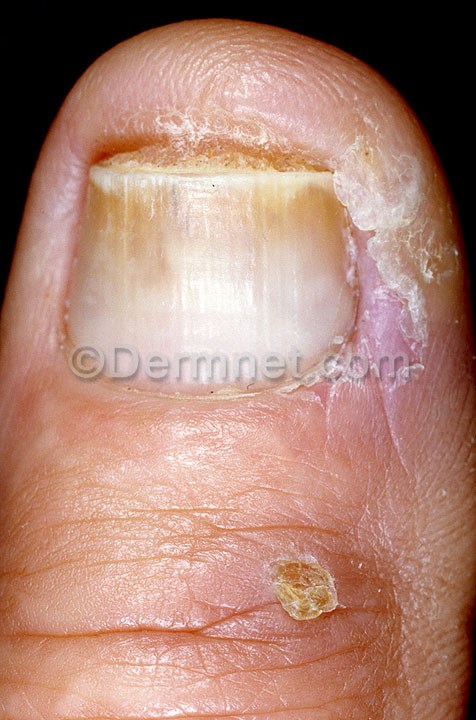
Disease: Nail Fungus and other Nail Disease